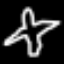
Label: airplane